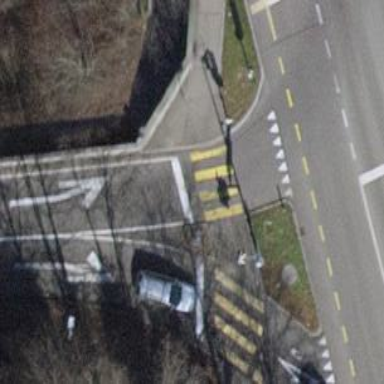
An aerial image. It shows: Road crossing with traffic signals.